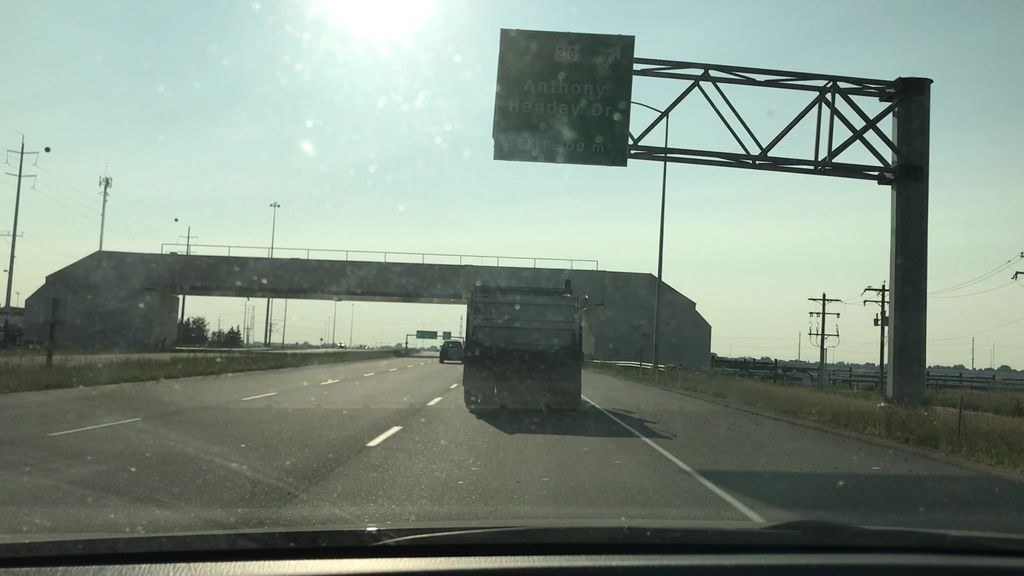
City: edmonton